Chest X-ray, AP view. Patient: 64 years old, sex M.
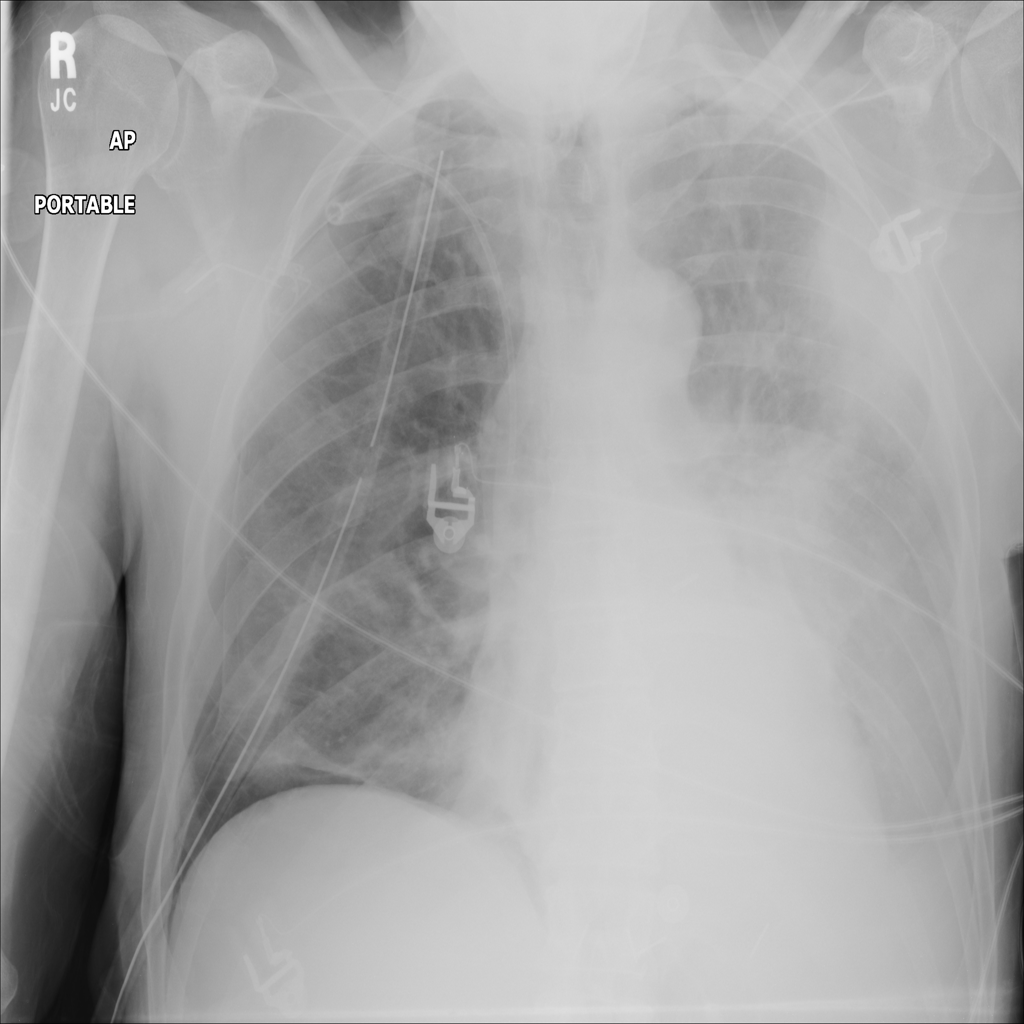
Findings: Atelectasis, Consolidation, Infiltration, Pleural_Thickening, Pneumothorax